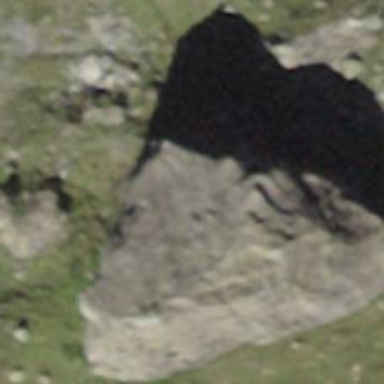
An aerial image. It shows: Natural rock formation.